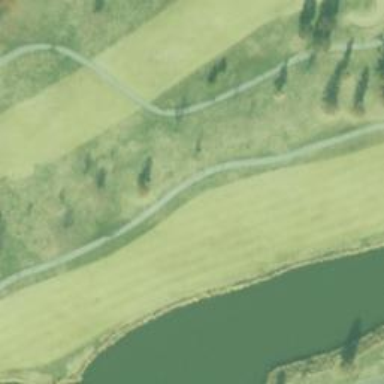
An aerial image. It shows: Golf hole.